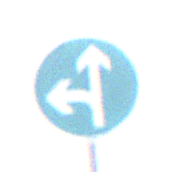
Verkehrszeichen: VorgeschriebeneFahrtrichtungGeradeausOderLinks
Umgebung: Outdoor, Nature
Tageszeit: Midday
Wetter: PartlyCloudy
Licht: Natural
Jahreszeit: NotSpecified
Kontrast: MediumContrast